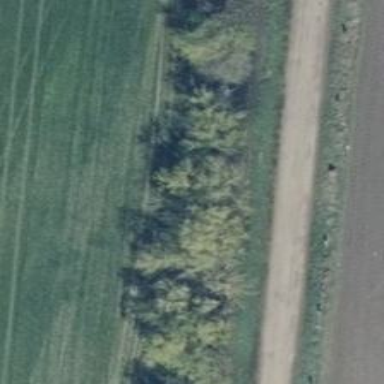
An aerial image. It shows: Row of deciduous broadleaved trees.